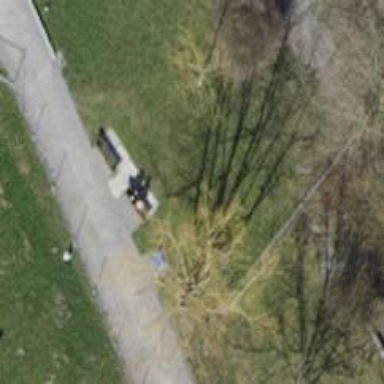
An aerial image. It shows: Brown bench in the vicinity.